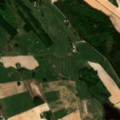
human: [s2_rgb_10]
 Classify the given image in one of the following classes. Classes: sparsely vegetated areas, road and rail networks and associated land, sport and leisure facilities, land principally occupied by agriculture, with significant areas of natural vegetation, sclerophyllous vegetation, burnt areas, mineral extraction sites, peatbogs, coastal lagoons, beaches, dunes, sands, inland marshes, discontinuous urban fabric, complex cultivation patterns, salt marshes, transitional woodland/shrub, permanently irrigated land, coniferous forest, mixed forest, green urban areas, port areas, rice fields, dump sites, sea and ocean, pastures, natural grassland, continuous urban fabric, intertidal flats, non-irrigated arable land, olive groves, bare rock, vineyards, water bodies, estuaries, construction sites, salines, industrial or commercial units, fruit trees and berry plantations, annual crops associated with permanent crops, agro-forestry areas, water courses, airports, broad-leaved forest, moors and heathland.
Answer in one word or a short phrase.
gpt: non-irrigated arable land, land principally occupied by agriculture, with significant areas of natural vegetation, mixed forest